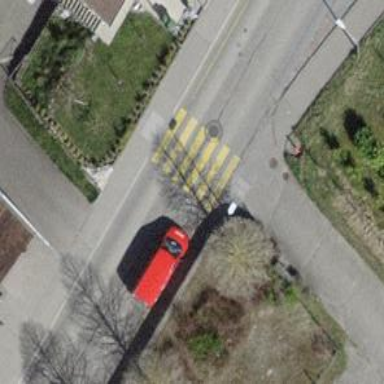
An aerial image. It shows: Uncontrolled zebra crossing with notable zebra markings.